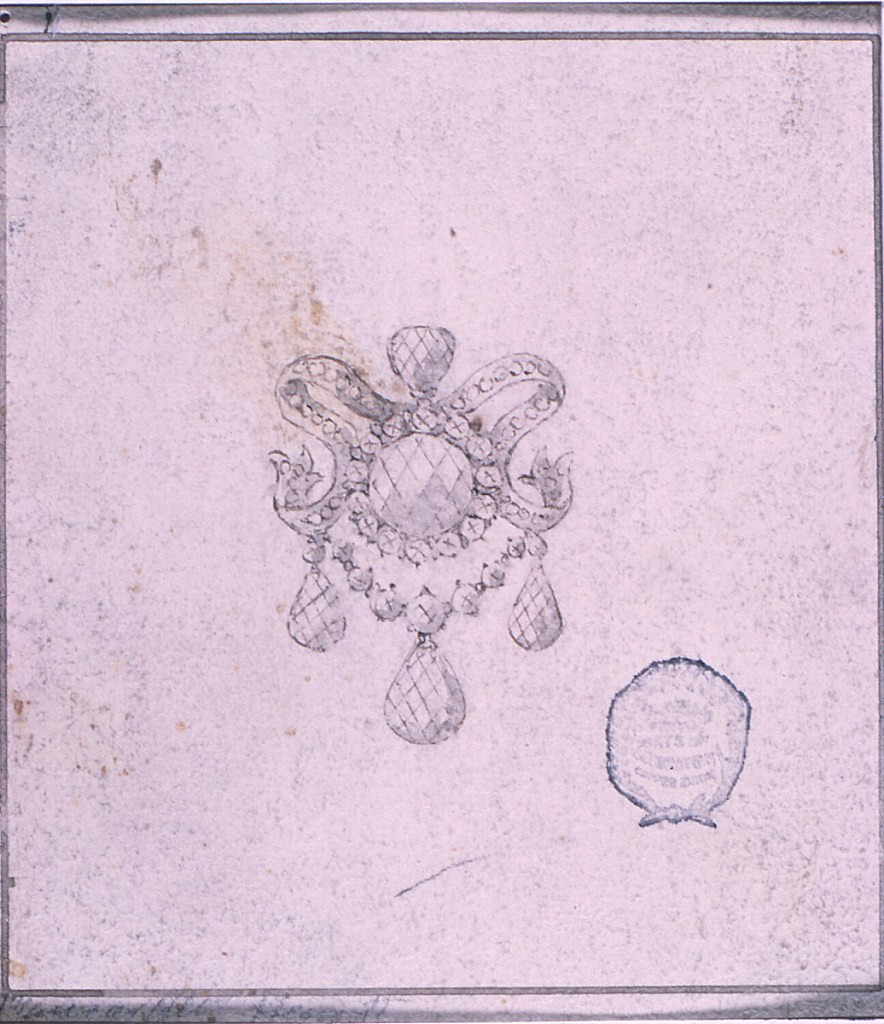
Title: Brooch
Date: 1820–40
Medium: Pen and ink, brush and watercolor on paper
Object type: Drawing
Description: A round diamond is surrounded by small ones. Above, a scroll of a ribbon with a row of small diamonds. A swag with three drops below.